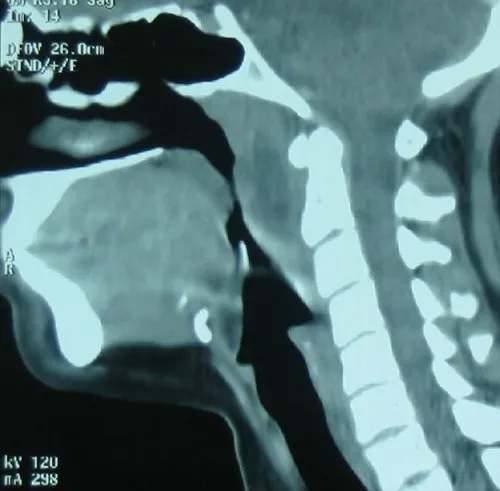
Computed tomography showing nasopharyngeal swelling with tissue necrosis in the second patient.
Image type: radiology (ct)